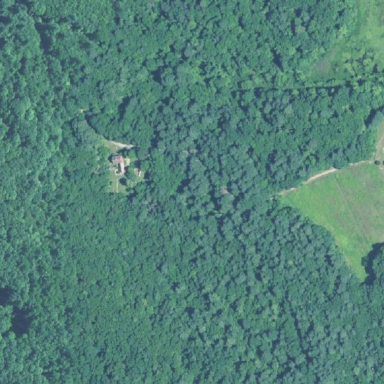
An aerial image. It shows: Nature reserve in woodland area.